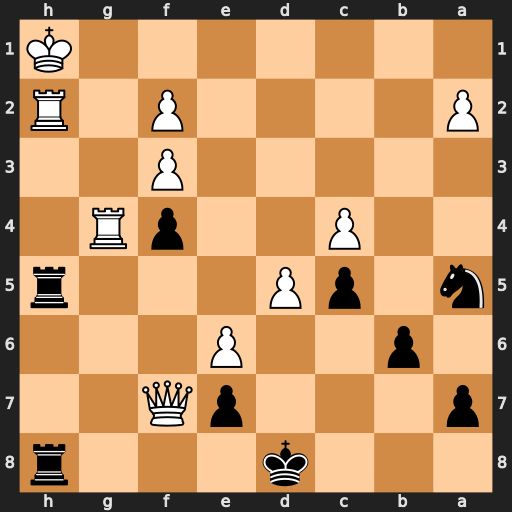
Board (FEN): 3k3r/p3pQ2/1p2P3/n1pP3r/2P2pR1/5P2/P4P1R/7K
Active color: b
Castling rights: -
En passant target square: -
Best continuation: Rxh2+ Kg1 Rh1+ Kg2 R8h2#